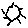
Label: sun